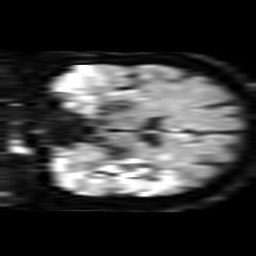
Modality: TRACE
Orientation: coronal
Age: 54
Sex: male
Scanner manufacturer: philips
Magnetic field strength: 3 T
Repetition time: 3.078 s
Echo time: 0.076 s